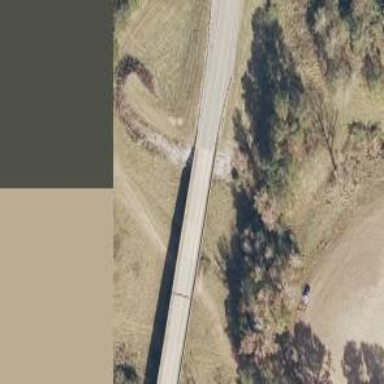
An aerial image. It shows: Viaduct bridge on tertiary road.